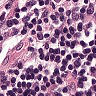
Metastatic tissue present: no